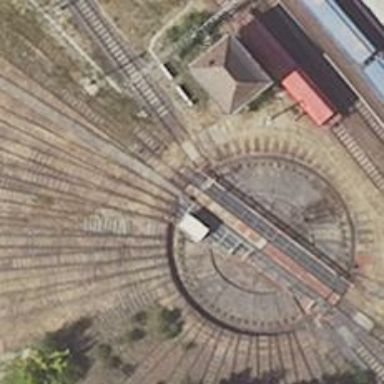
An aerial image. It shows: Railway turntable.